Chest X-ray. View position: AP
Patient age: 36
Patient sex: M
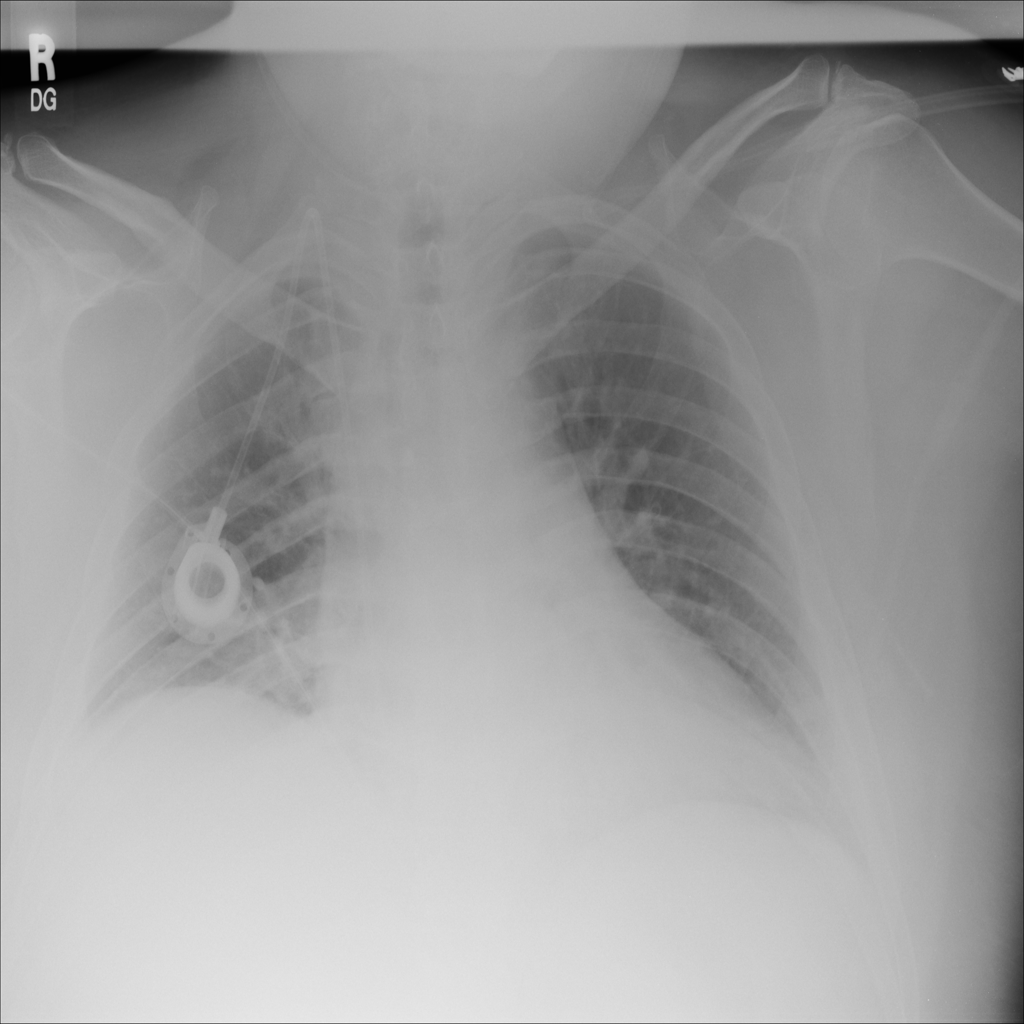
Finding: Pneumothorax